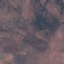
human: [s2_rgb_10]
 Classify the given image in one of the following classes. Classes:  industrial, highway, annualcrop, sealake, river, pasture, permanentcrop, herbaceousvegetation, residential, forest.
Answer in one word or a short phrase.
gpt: HerbaceousVegetation